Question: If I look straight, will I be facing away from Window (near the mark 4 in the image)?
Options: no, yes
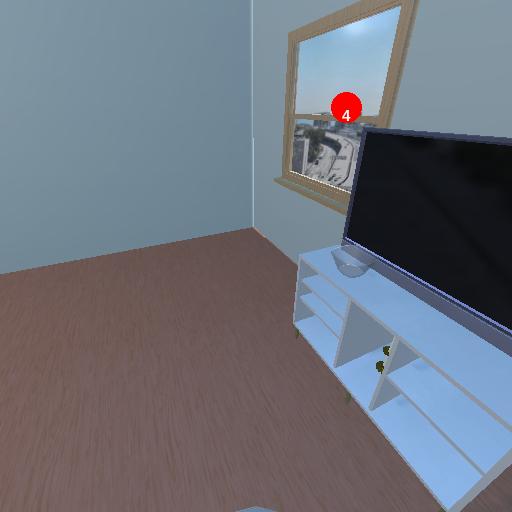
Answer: no